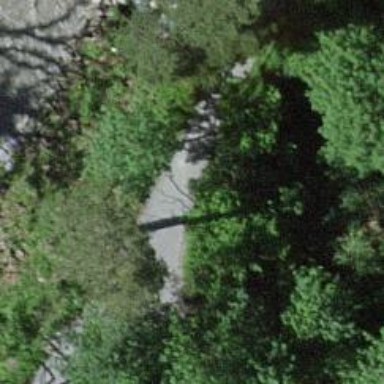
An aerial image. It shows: Path on pebblestone bridge with grade2 tracktype.